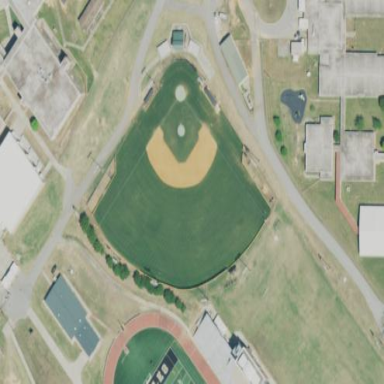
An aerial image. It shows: Baseball pitch for leisure land.